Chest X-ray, AP view. Patient: 20 years old, sex M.
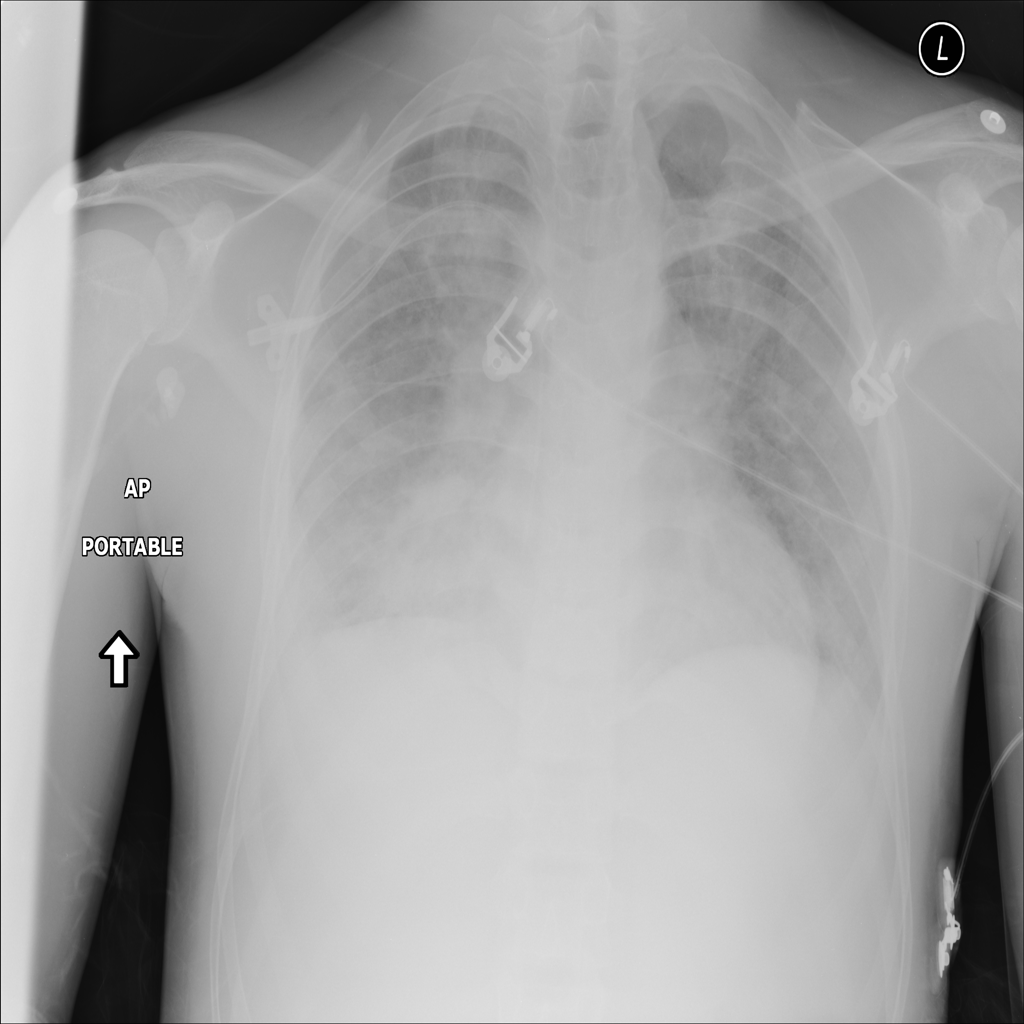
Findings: No Finding